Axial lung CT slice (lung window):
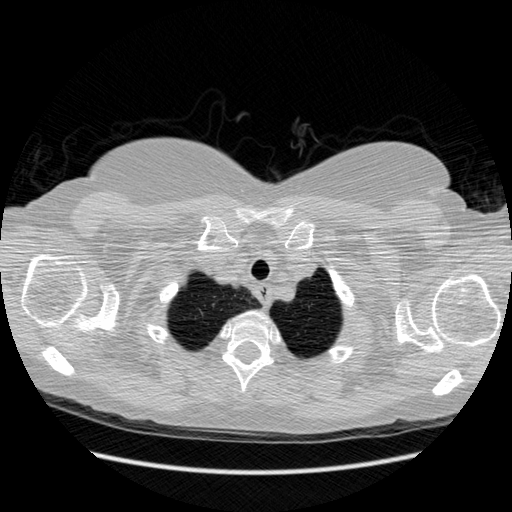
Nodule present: no